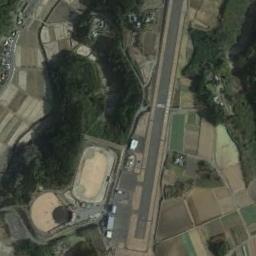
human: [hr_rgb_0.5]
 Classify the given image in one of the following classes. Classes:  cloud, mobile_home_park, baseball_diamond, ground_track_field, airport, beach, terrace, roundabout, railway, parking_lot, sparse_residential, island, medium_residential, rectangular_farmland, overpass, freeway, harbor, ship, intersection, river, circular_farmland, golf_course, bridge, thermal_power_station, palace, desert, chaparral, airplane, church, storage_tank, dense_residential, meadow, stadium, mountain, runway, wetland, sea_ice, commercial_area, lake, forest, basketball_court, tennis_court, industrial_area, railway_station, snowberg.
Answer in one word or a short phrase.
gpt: airport